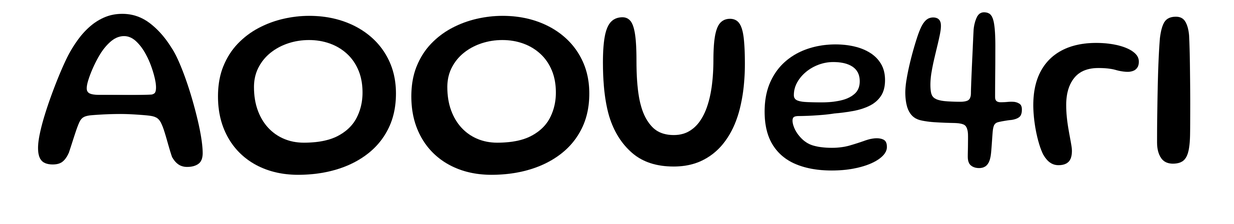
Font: Gluten_Regular